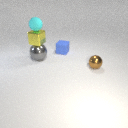
small brown metal sphere to the right of large gray metal sphere